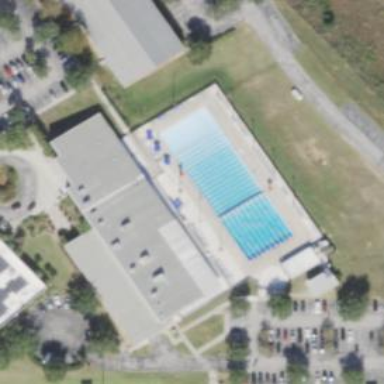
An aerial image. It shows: Outdoor swimming pool suitable for leisure and sports activities.